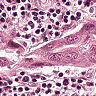
Metastatic tissue present: yes